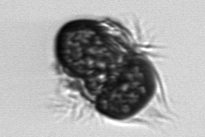
Label: Mesodinium